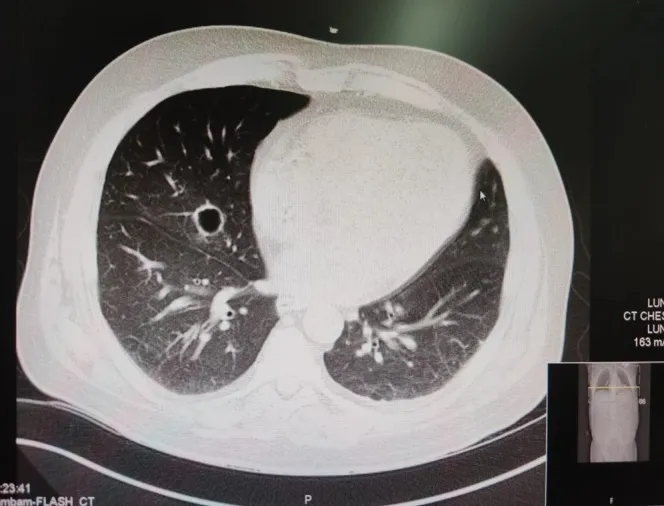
Thoracic CT scan bullous lesion suspicious for a cavitation in the right lower lobe with multiple acinar opacities.
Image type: radiology (ct)